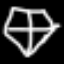
Label: diamond